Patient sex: M
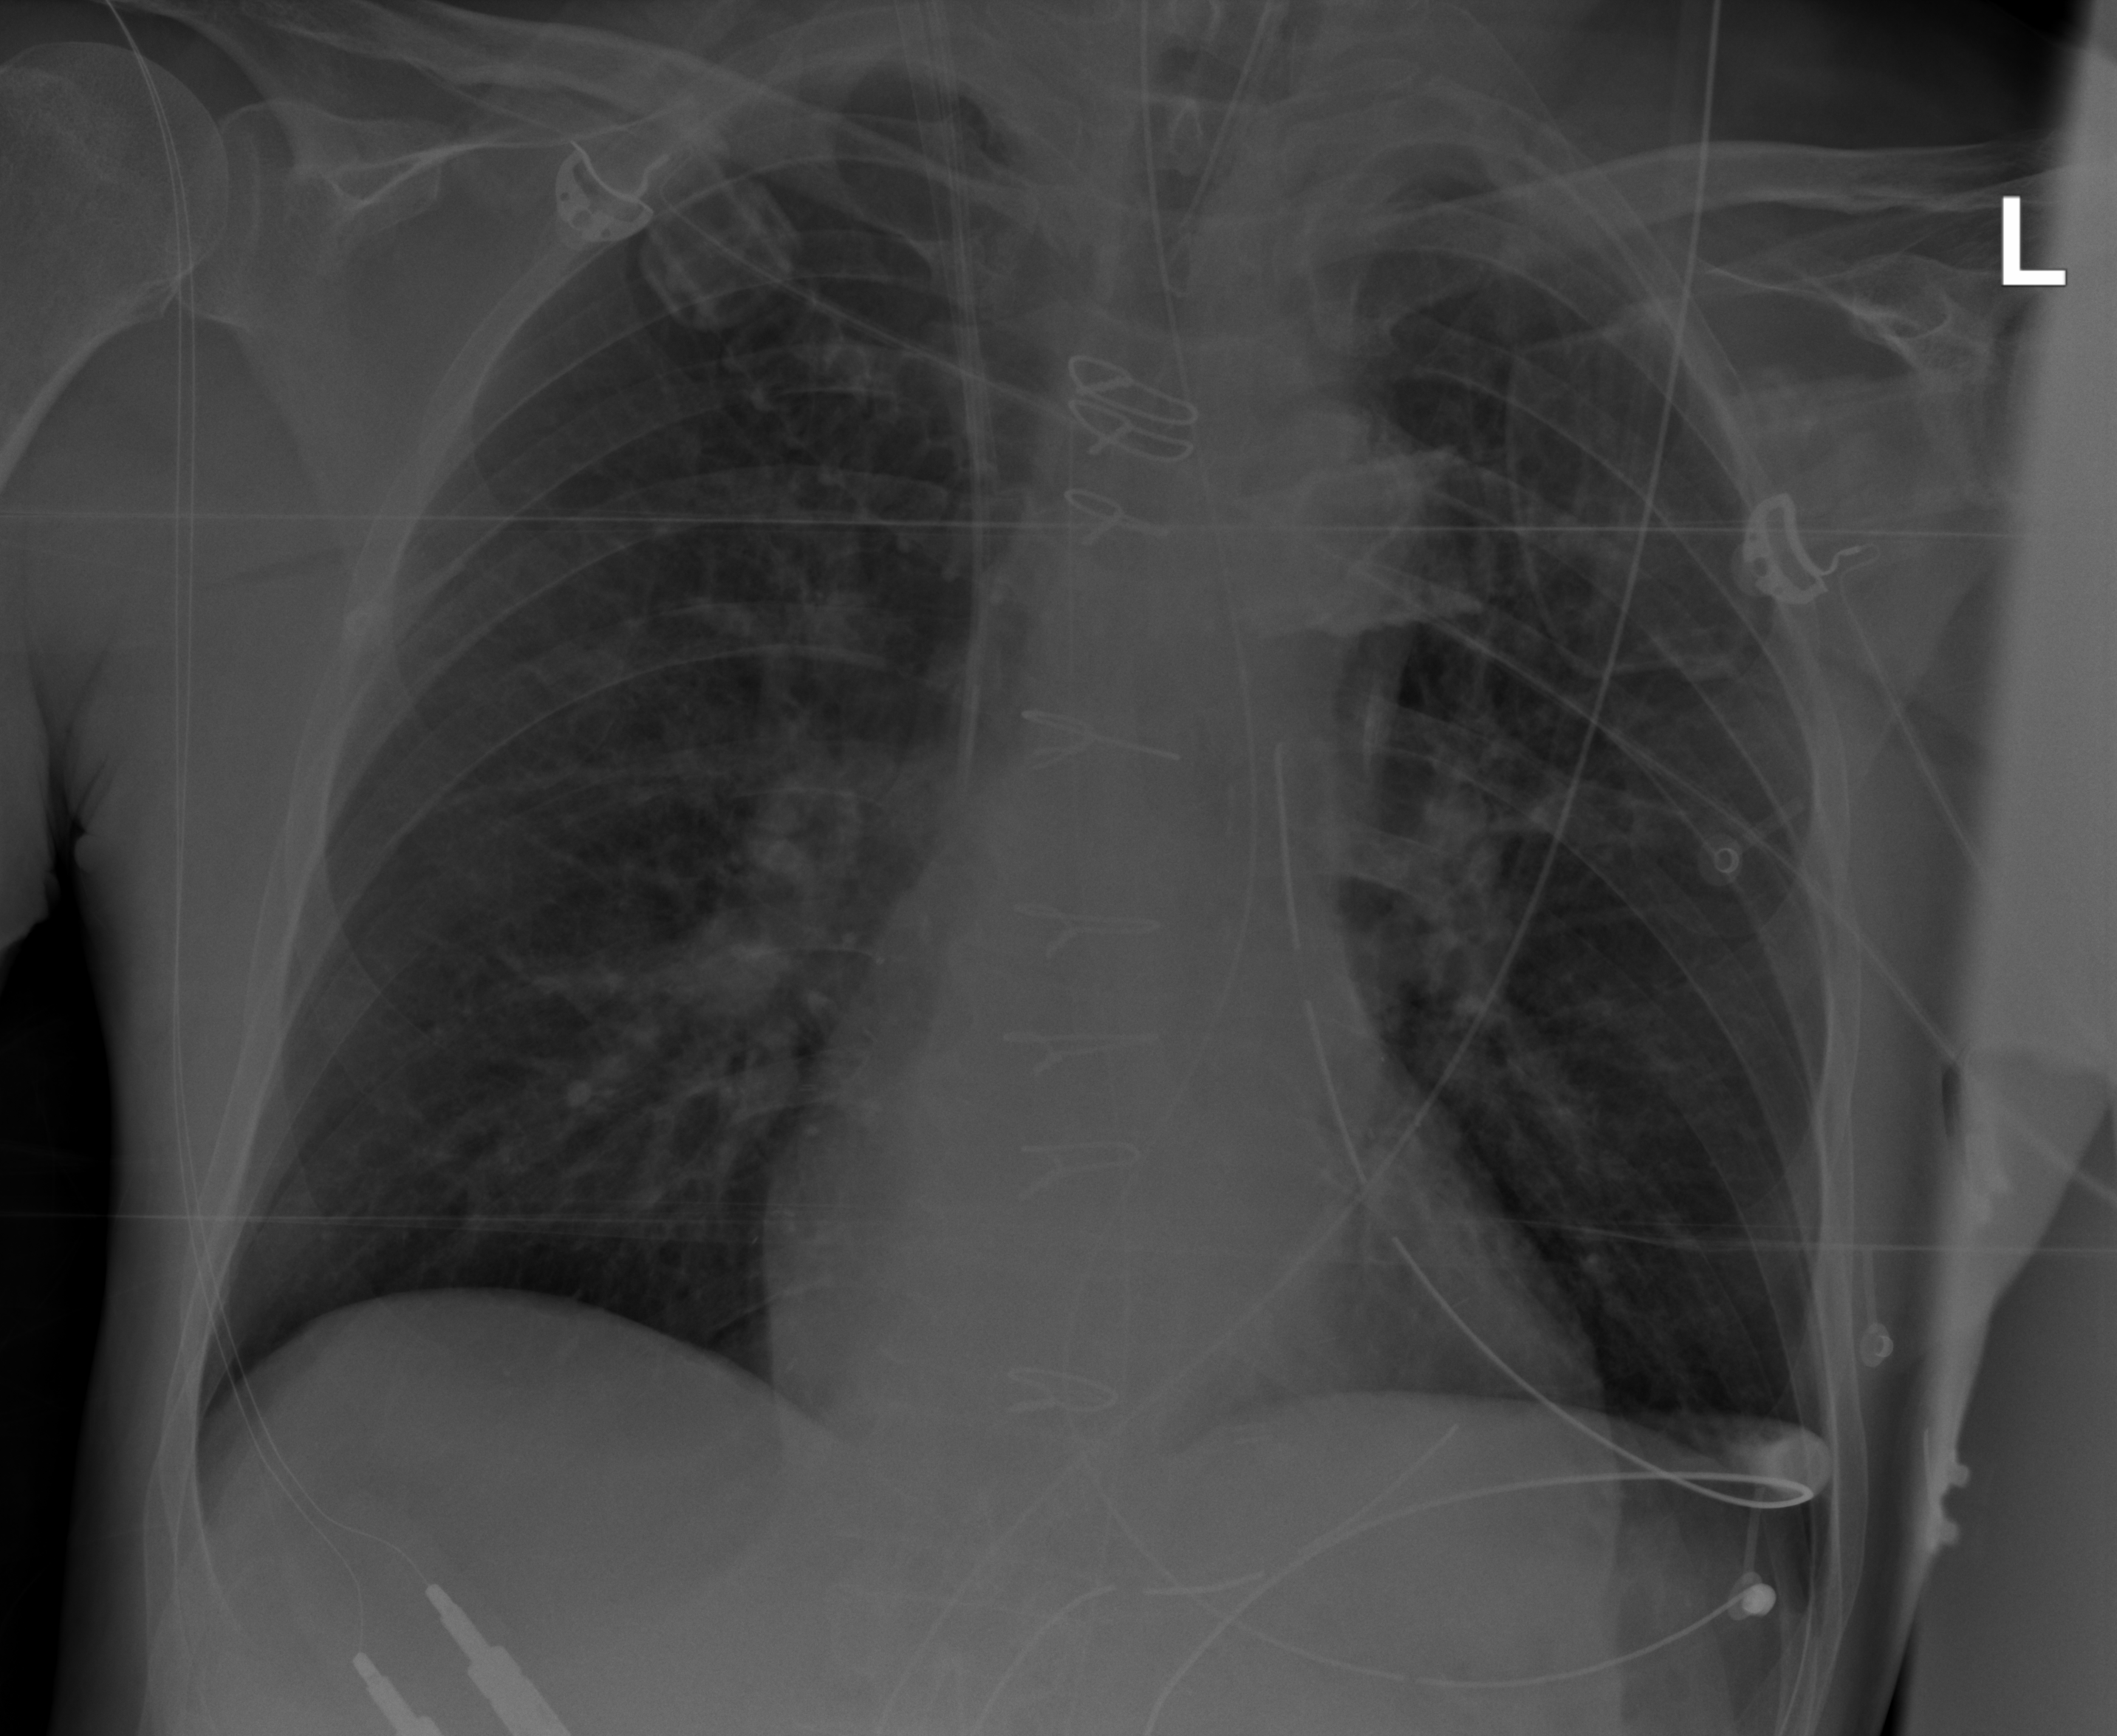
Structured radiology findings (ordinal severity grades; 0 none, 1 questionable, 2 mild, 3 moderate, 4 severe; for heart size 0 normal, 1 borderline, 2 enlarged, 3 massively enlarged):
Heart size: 0
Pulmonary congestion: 1
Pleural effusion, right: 0
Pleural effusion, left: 0
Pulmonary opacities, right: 0
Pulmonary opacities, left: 0
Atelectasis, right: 2
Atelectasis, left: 1